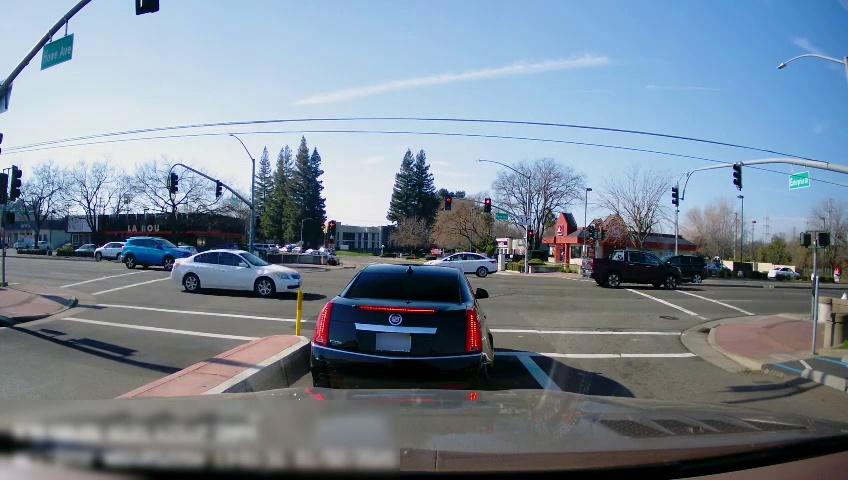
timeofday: Day
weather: Sunny
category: Drivable Space
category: Vehicles | SUV
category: Vehicles | Car
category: Vehicles | SUV
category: Vehicles | Truck
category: Vehicles | SUV
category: Vehicles | Car
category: Vehicles | Car
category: Vehicles | Car
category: Vehicles | Car
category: Lanes | Opposite Lane
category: Lanes | Current Lane
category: Traffic | Lights
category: Traffic | Signs
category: Traffic | Lights
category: Traffic | Lights
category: Traffic | Lights
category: Traffic | Lights
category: Traffic | Lights
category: Traffic | Lights
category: Traffic | Lights
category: Traffic | Lights
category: Traffic | Signs
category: Traffic | Lights
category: Traffic | Lights
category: Traffic | Lights
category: Traffic | Lights
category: Traffic | Lights
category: Traffic | Signs
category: Traffic | Lights
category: Traffic | Lights
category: Traffic | Lights